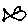
Label: fish